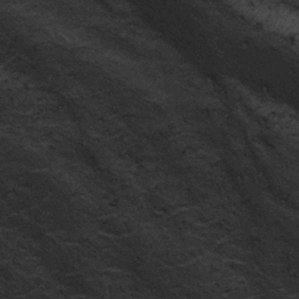
Label: frost